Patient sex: F
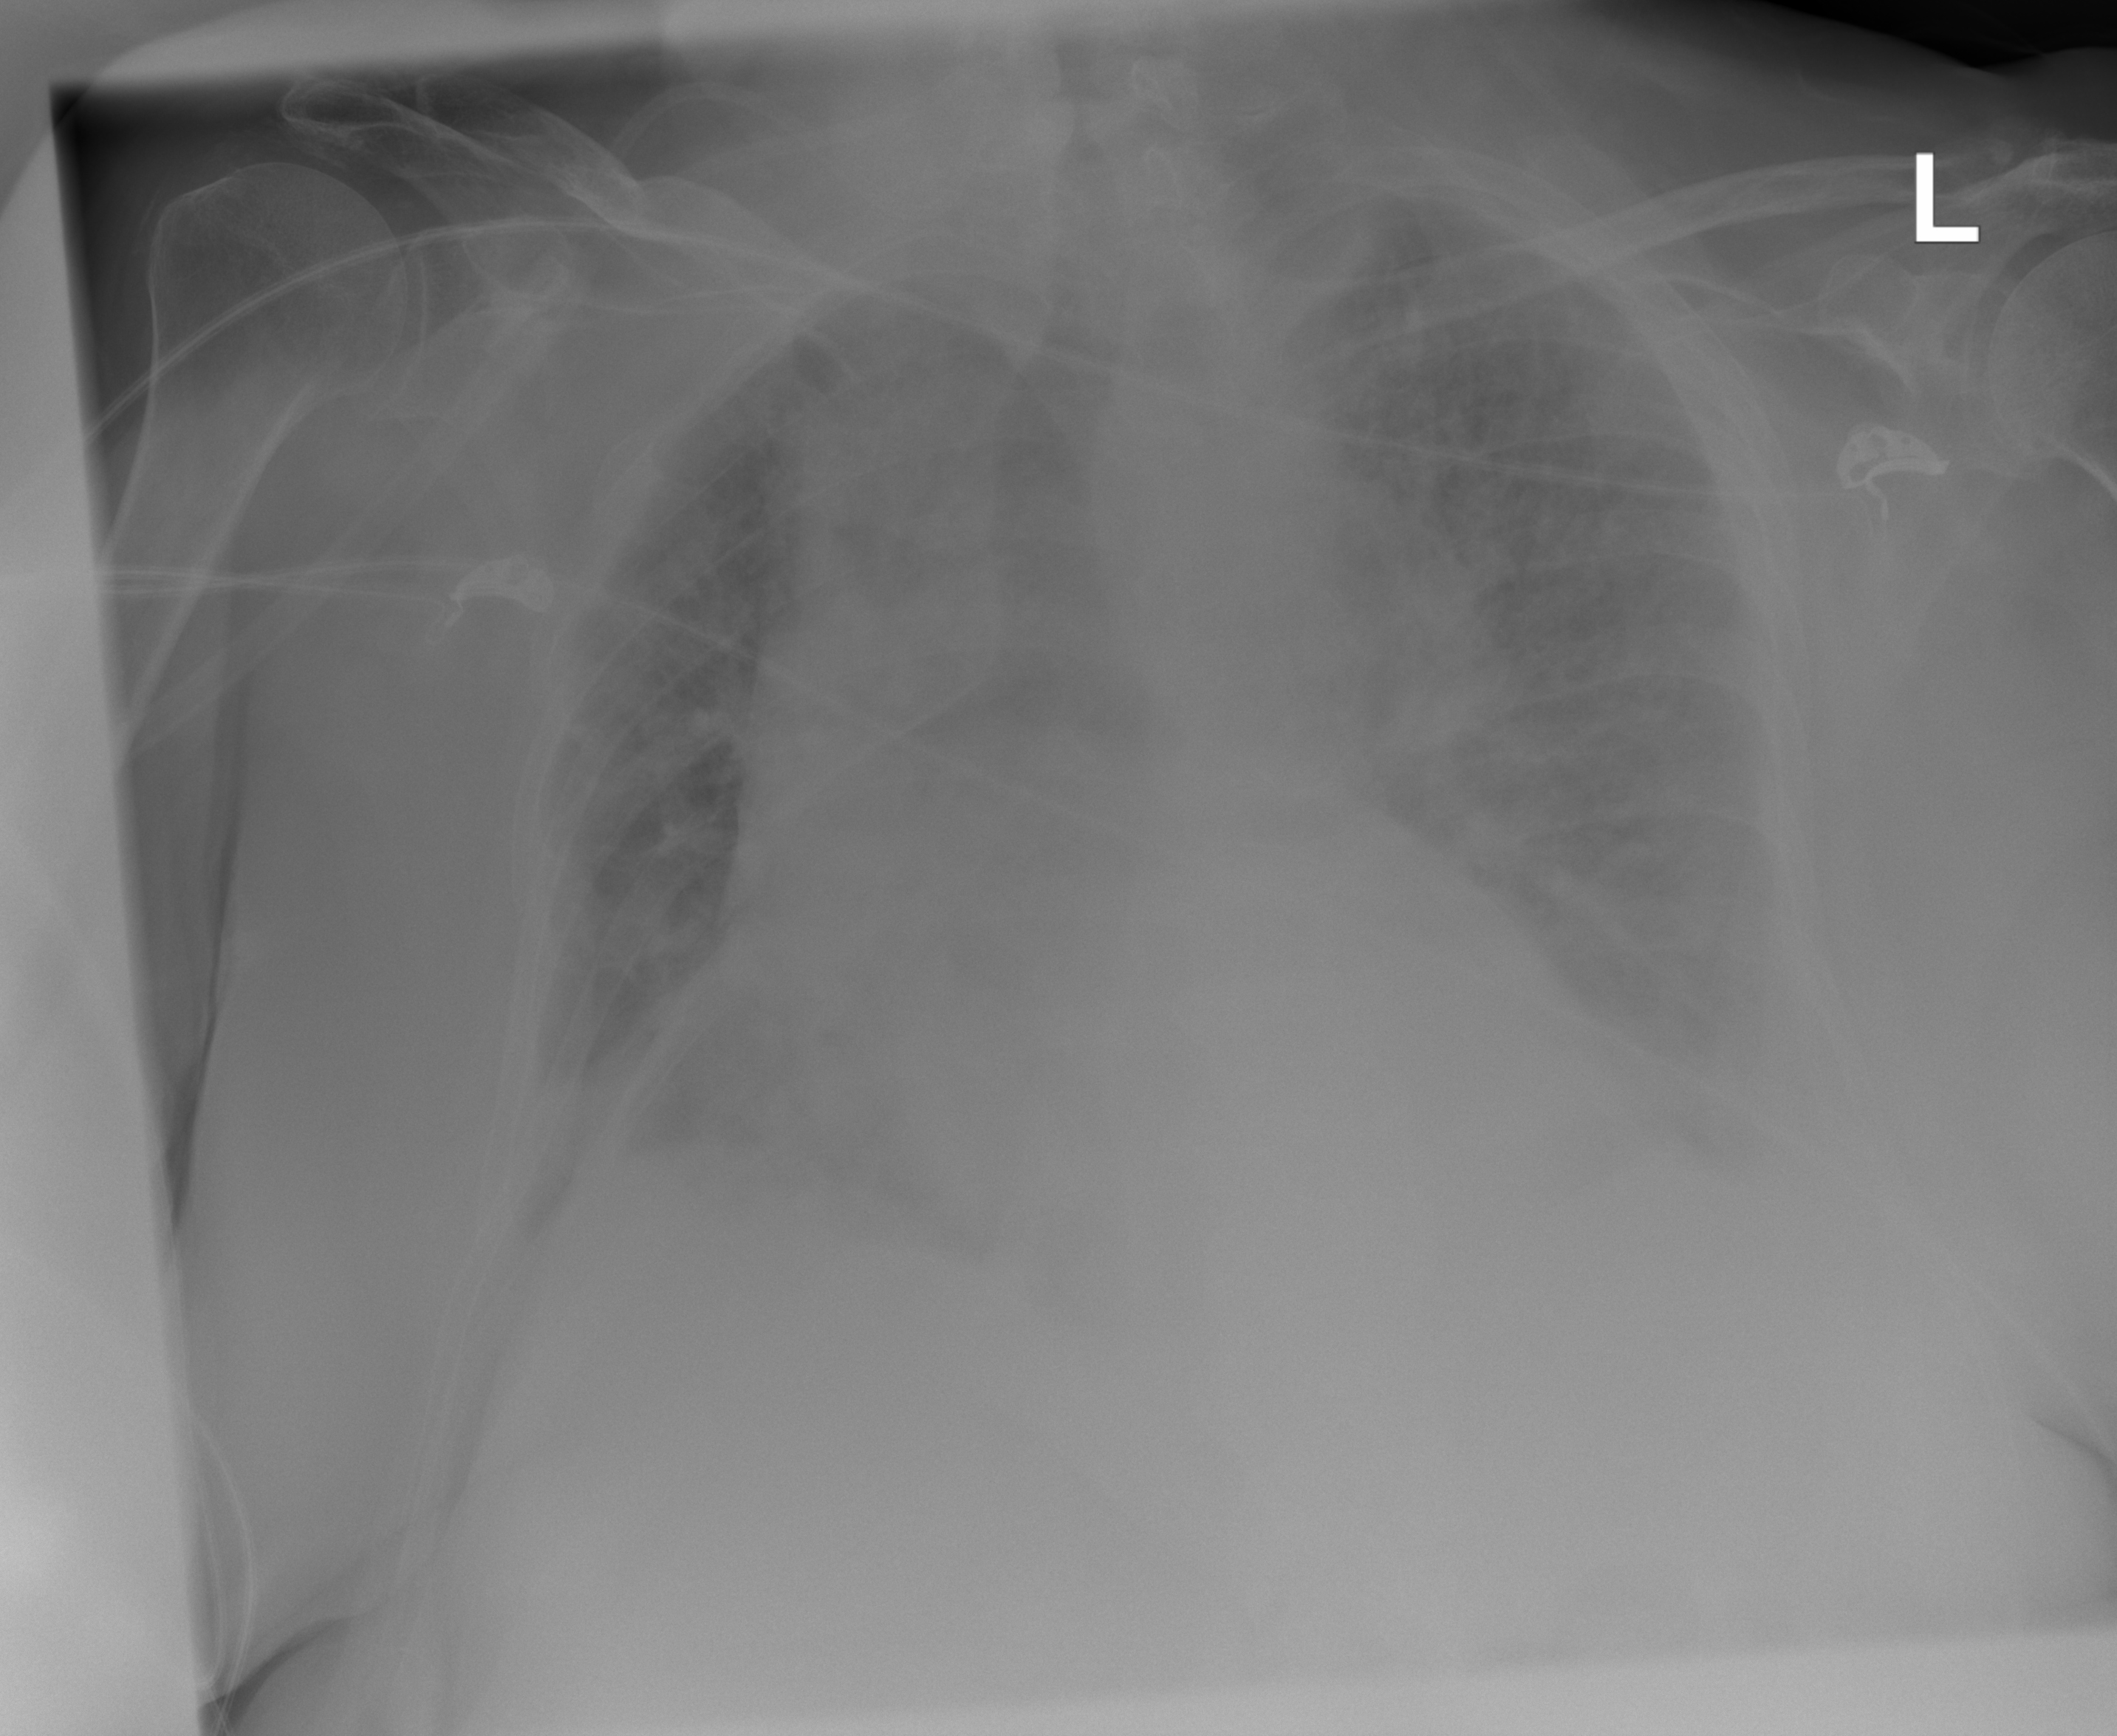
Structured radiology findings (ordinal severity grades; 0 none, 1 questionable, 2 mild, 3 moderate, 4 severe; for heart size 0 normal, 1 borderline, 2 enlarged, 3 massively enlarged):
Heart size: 2
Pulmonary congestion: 3
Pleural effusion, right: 2
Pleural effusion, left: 3
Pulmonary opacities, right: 2
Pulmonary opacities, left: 3
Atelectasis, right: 3
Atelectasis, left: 3